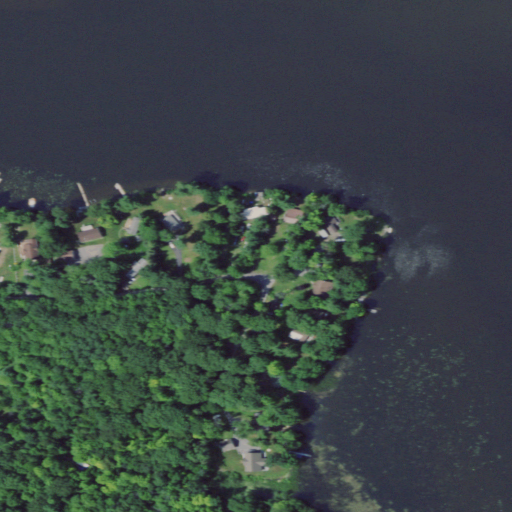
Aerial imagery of cape in New York named Storrs Point containing open water, deciduous forest, open development, low intensity development, shrub, and herbaceous wetlands